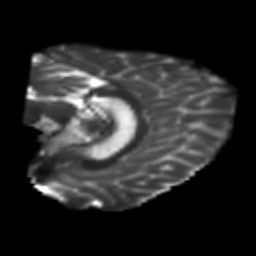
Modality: T2w
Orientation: sagittal
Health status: healthy
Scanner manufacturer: philips
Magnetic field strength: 3 T
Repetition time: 6.964 s
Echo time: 0.092 s